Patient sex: M
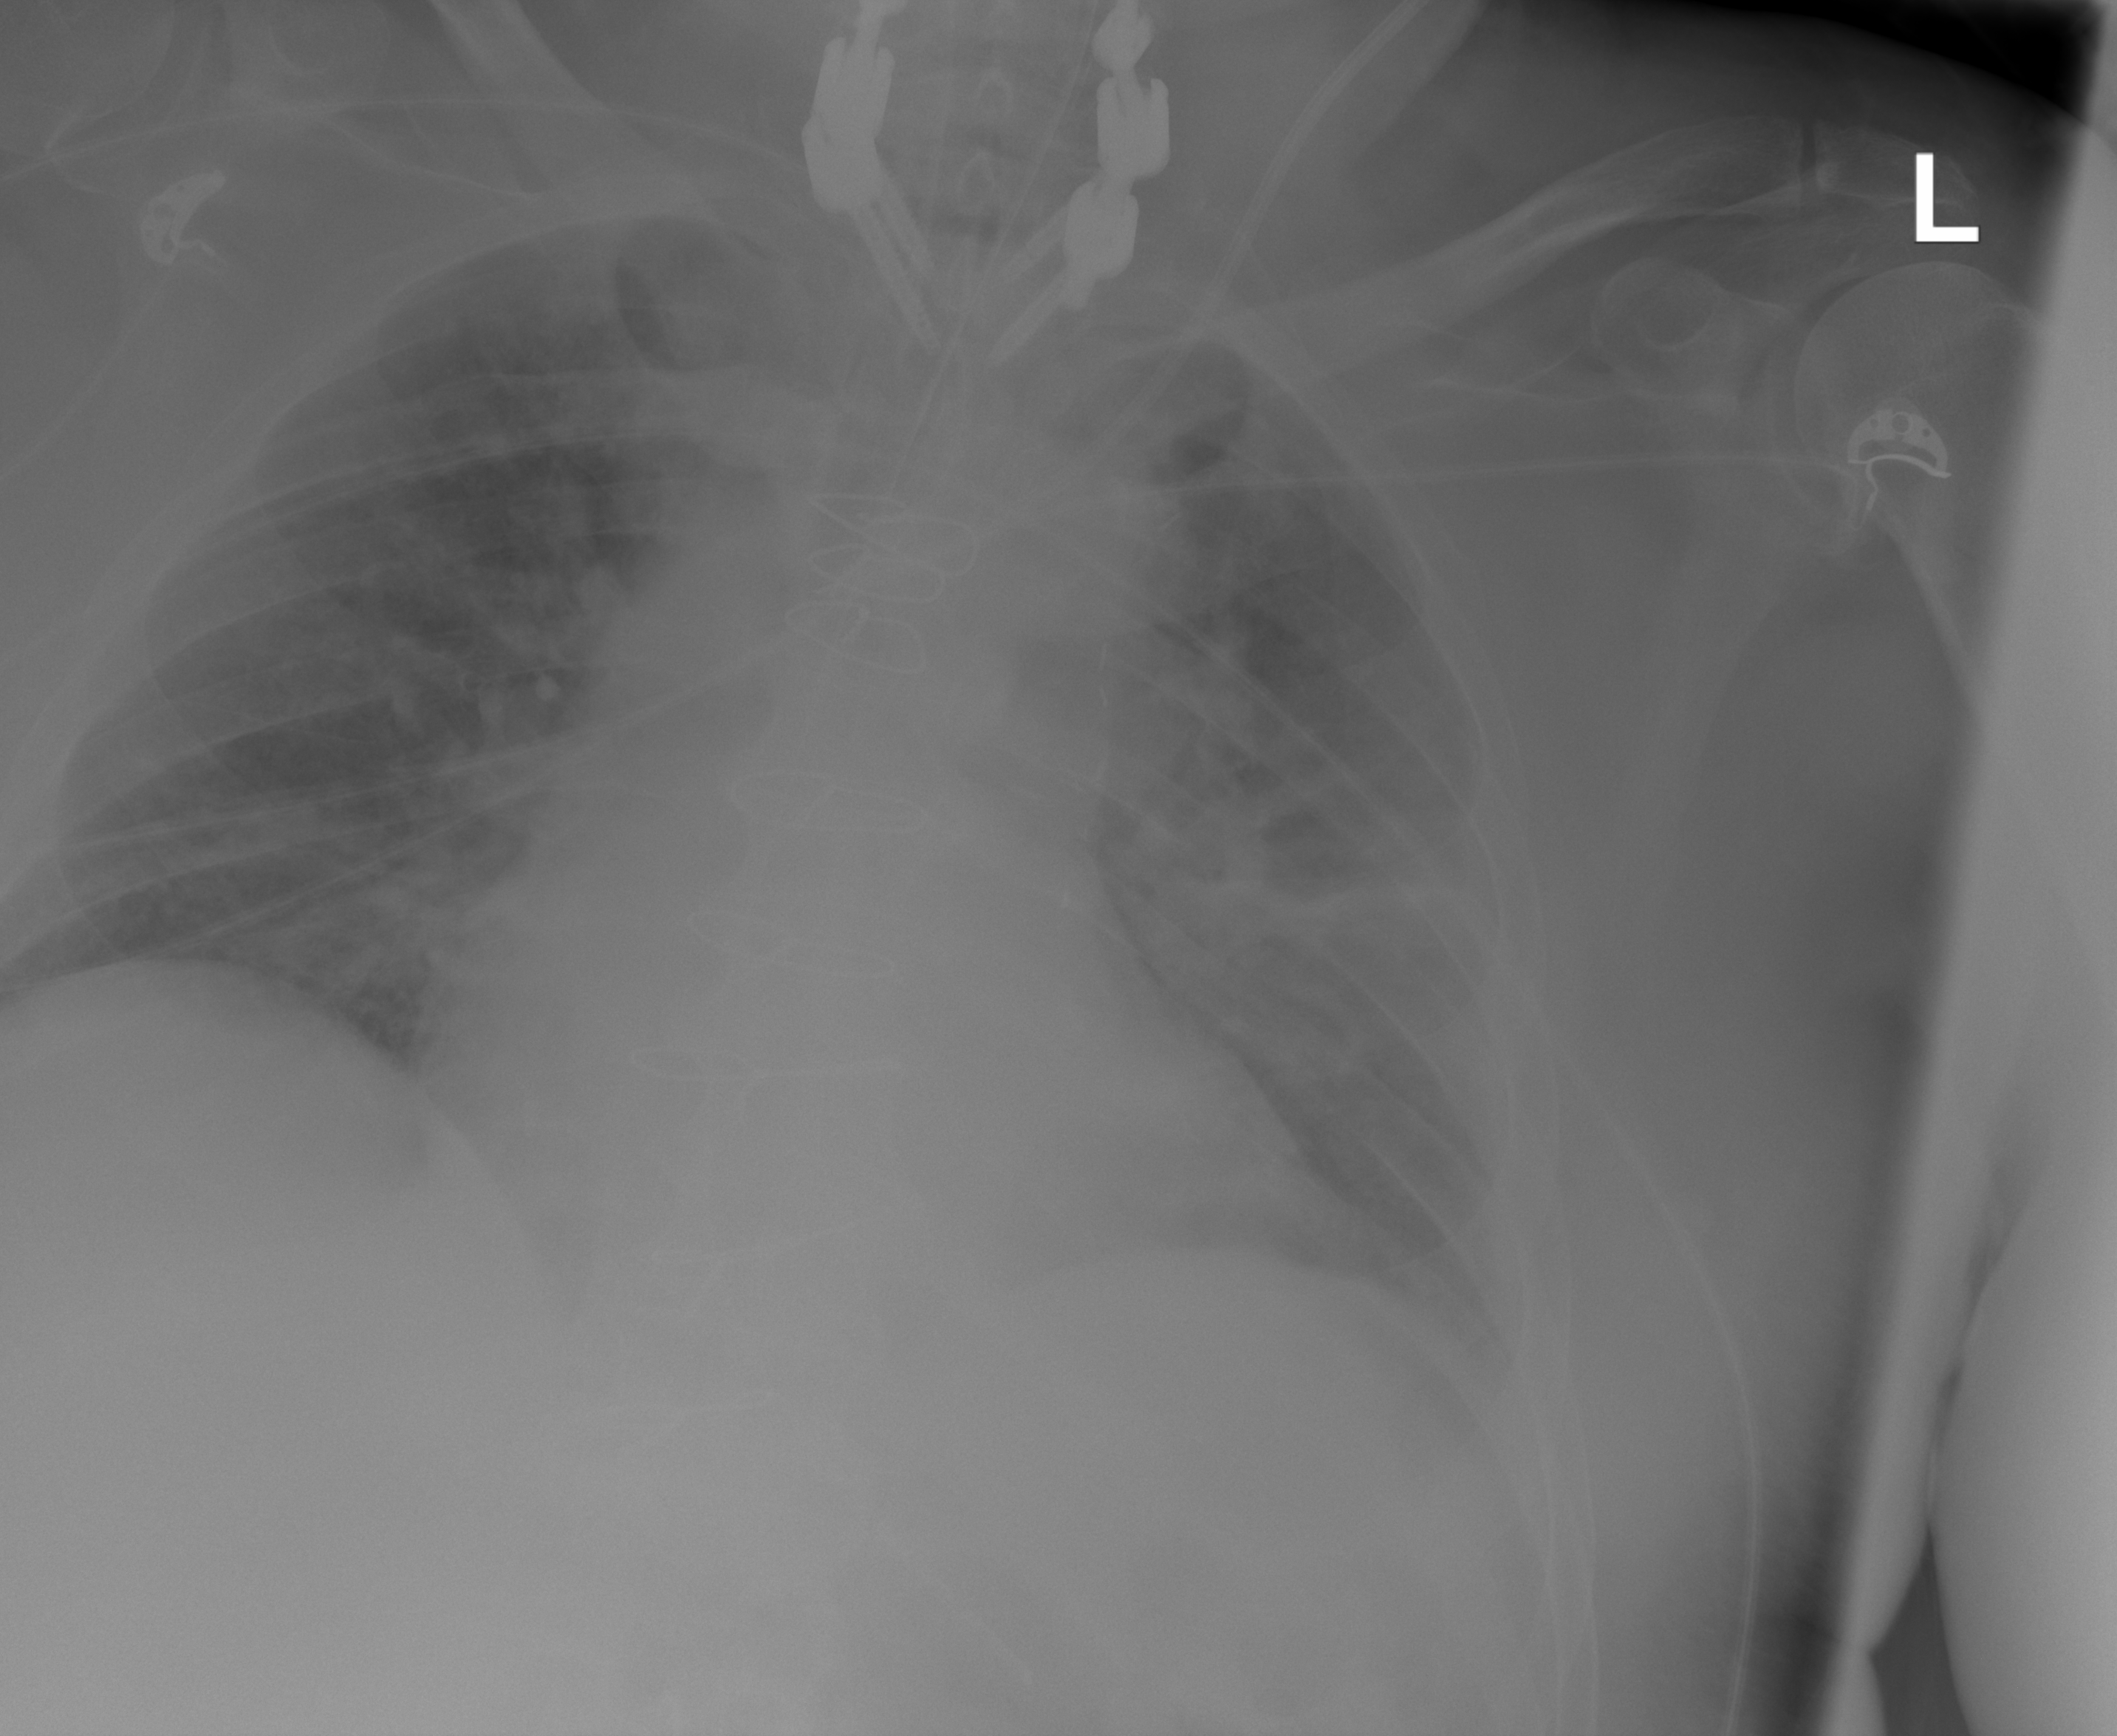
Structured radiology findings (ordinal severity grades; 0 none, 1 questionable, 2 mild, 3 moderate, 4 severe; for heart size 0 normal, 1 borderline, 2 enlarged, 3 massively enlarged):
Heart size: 0
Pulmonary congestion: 2
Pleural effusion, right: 0
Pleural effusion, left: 1
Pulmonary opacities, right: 1
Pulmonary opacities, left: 2
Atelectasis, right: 2
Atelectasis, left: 2